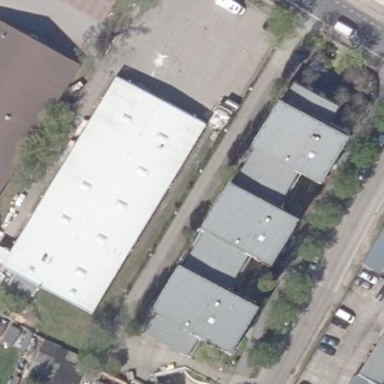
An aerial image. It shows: Commercial building with gabled roof.